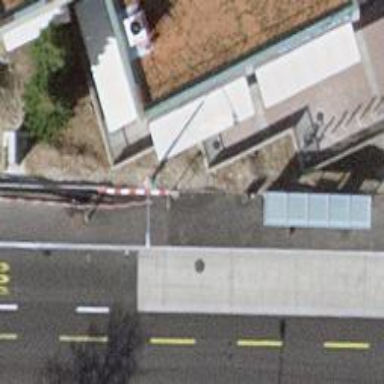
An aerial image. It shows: Bus stop with sheltered platform for public transport.